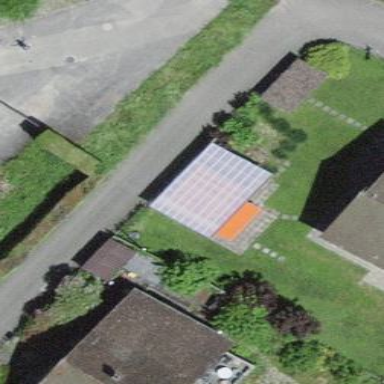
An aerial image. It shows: View of roof of building.